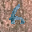
Label: 6